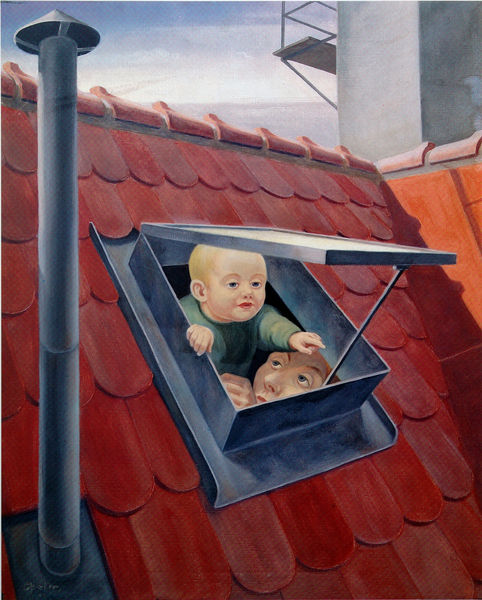
Titel: Ausblick
Künstler: Ottohans Beier
Standort: München
Institution: Städtische Galerie im Lenbachhaus
Schlagwörter: blau, himmel, mann, fenster, orange, dach, haus, rot, blond, wand, augen, silber, hände, öl, häuser, familie, kind, mutter, tochter, vater, dachziegel, kamin, kinder, schornstein, turm, balkon, ziegel, baby, zeigefinger, metall, geländer, junge, gerüst, dachfenster, freiheit, sohn, dachboden, dachfirst, first, sachlichkeit, dachlucke, tichter